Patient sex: M
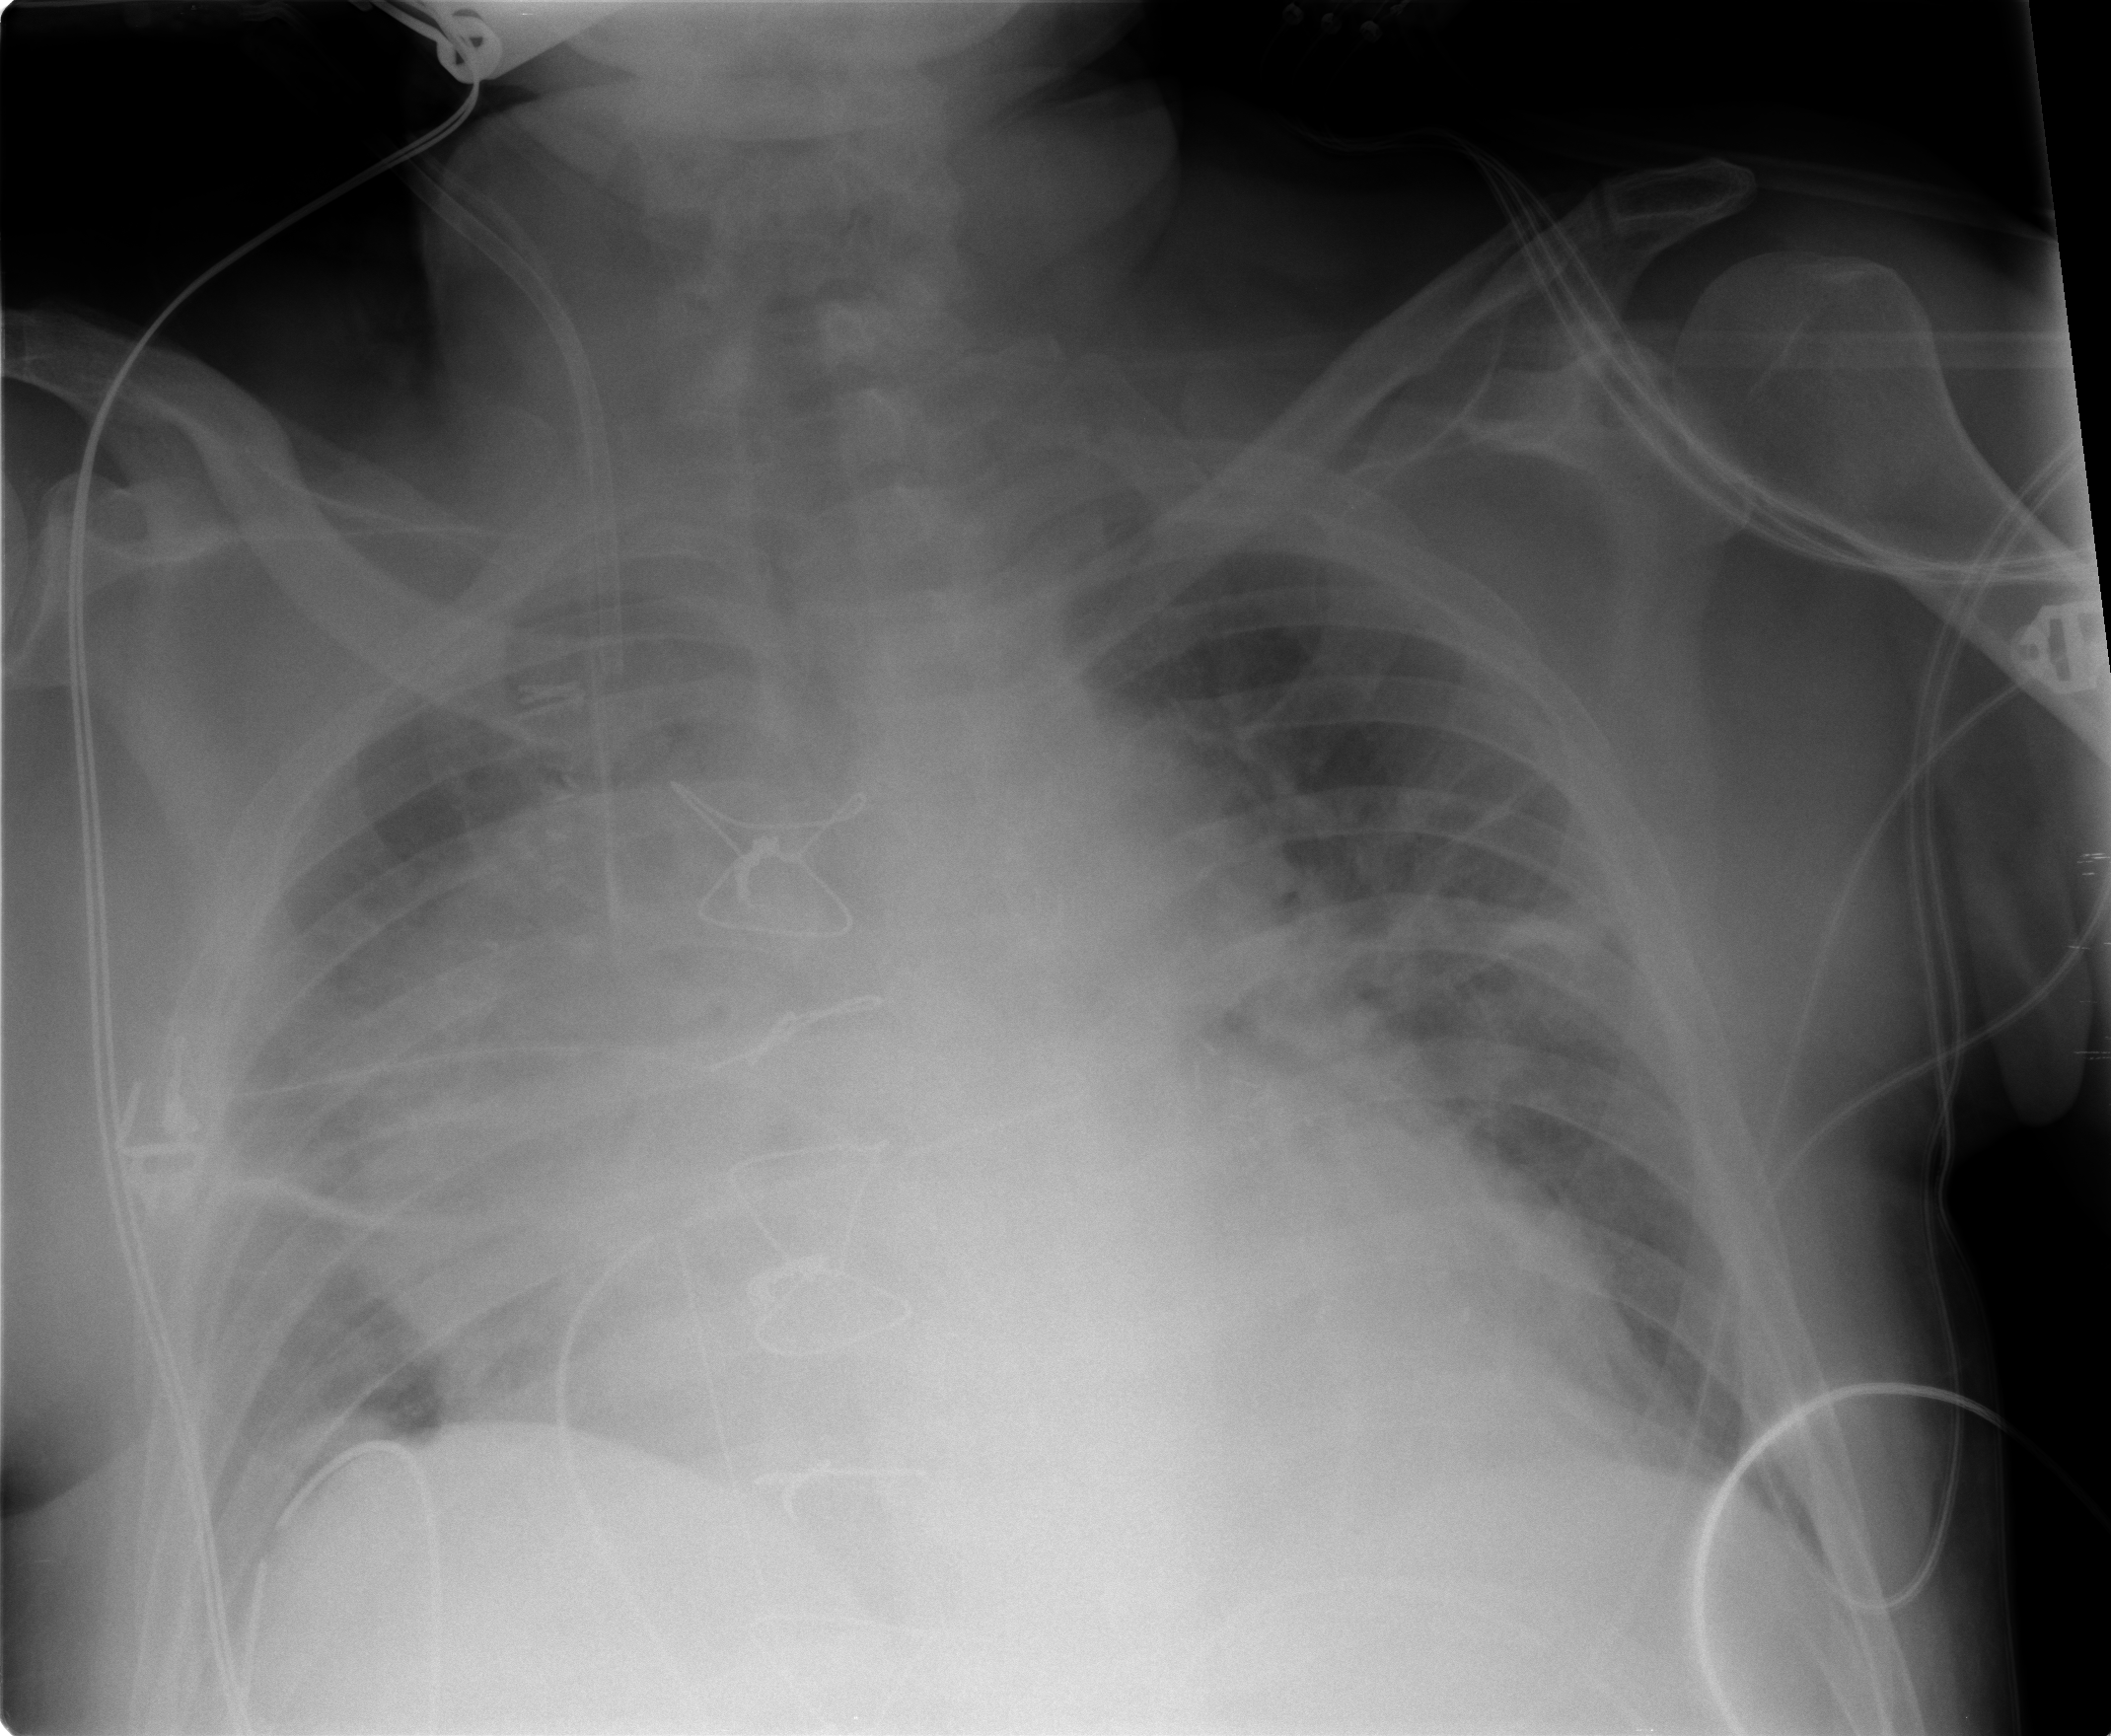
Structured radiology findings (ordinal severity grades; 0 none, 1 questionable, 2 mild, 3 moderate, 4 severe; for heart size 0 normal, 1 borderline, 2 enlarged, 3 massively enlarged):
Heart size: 2
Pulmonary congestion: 2
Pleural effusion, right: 2
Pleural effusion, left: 2
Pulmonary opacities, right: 2
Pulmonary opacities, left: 0
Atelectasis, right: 2
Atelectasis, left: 2